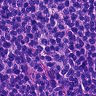
Metastatic tissue present: no